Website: bh-photo
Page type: customer-info-address
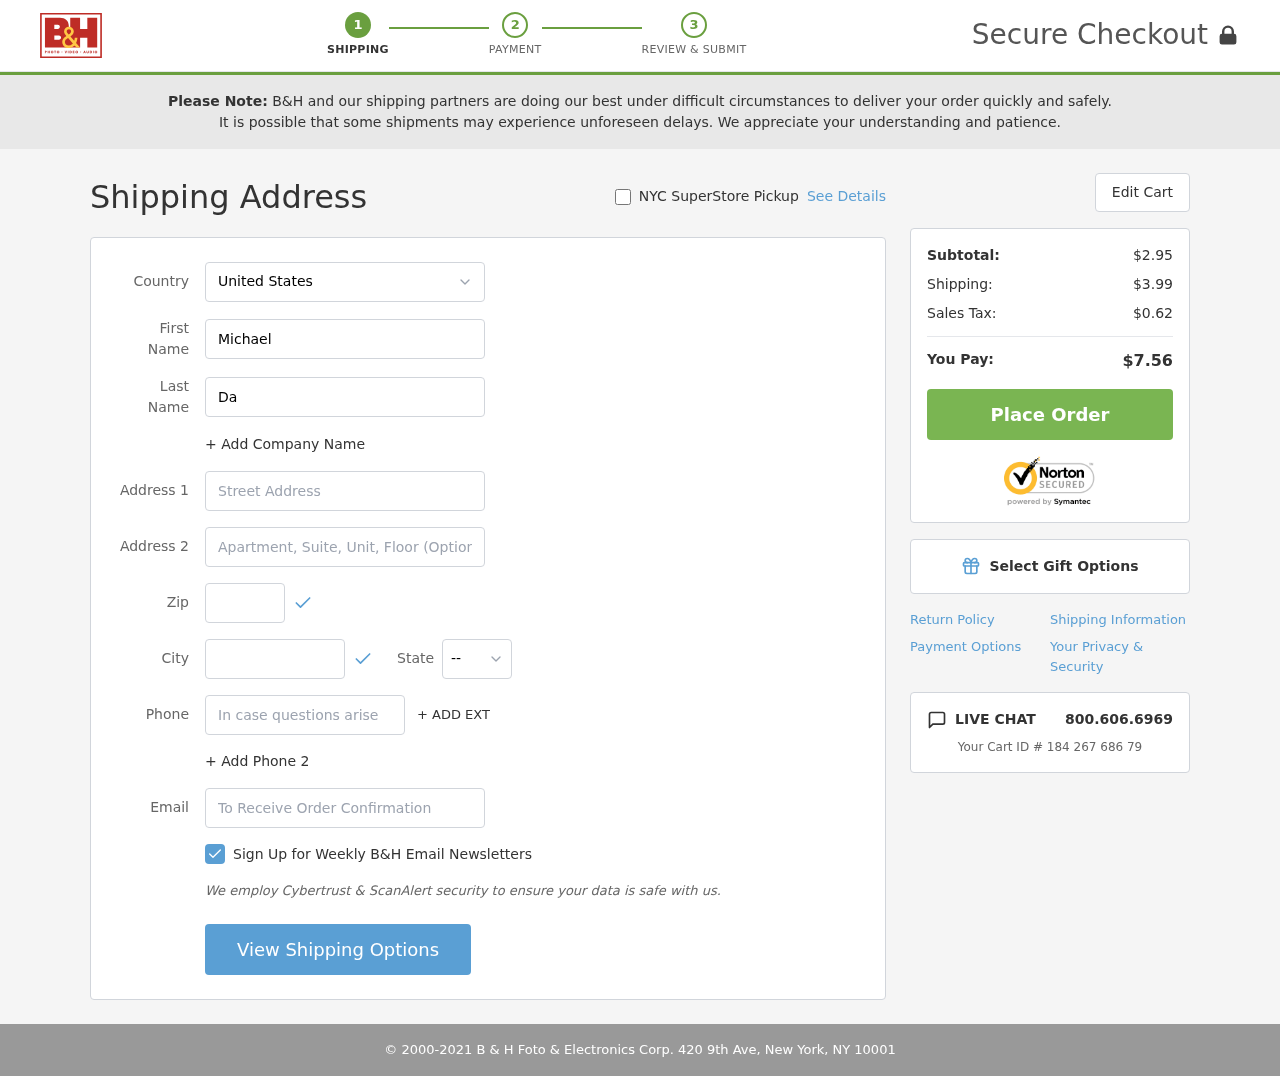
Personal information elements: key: PII_CITY
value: New Elizabethberg
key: PII_COUNTRY
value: United States
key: PII_EMAIL
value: michael.davis@gmail.com
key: PII_FIRSTNAME
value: Michael
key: PII_LASTNAME
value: Davis
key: PII_PHONE
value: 5139827659
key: PII_POSTCODE
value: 41703
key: PII_STATE_ABBR
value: LA
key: PII_STREET
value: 1014 Rogers Lodge
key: PII_STREET2
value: Apt. 362
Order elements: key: ORDER_SUBTOTAL
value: $2.95
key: ORDER_SHIPPING_COST
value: $3.99
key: ORDER_TAX
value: $0.62
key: ORDER_TOTAL
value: $7.56
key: ORDER_ID
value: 184 267 686 79